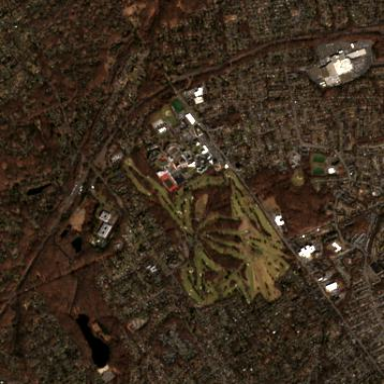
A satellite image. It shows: Golf course surrounded by greenery.